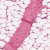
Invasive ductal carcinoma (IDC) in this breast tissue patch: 0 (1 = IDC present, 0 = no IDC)